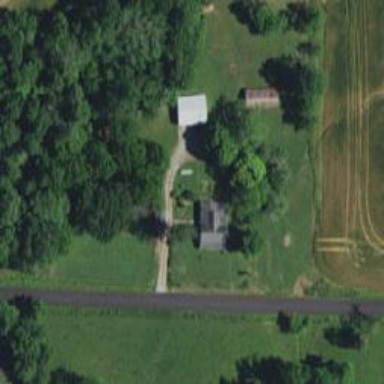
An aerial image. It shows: Driveway leading to service road.